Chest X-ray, PA view. Patient: 60 years old, sex F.
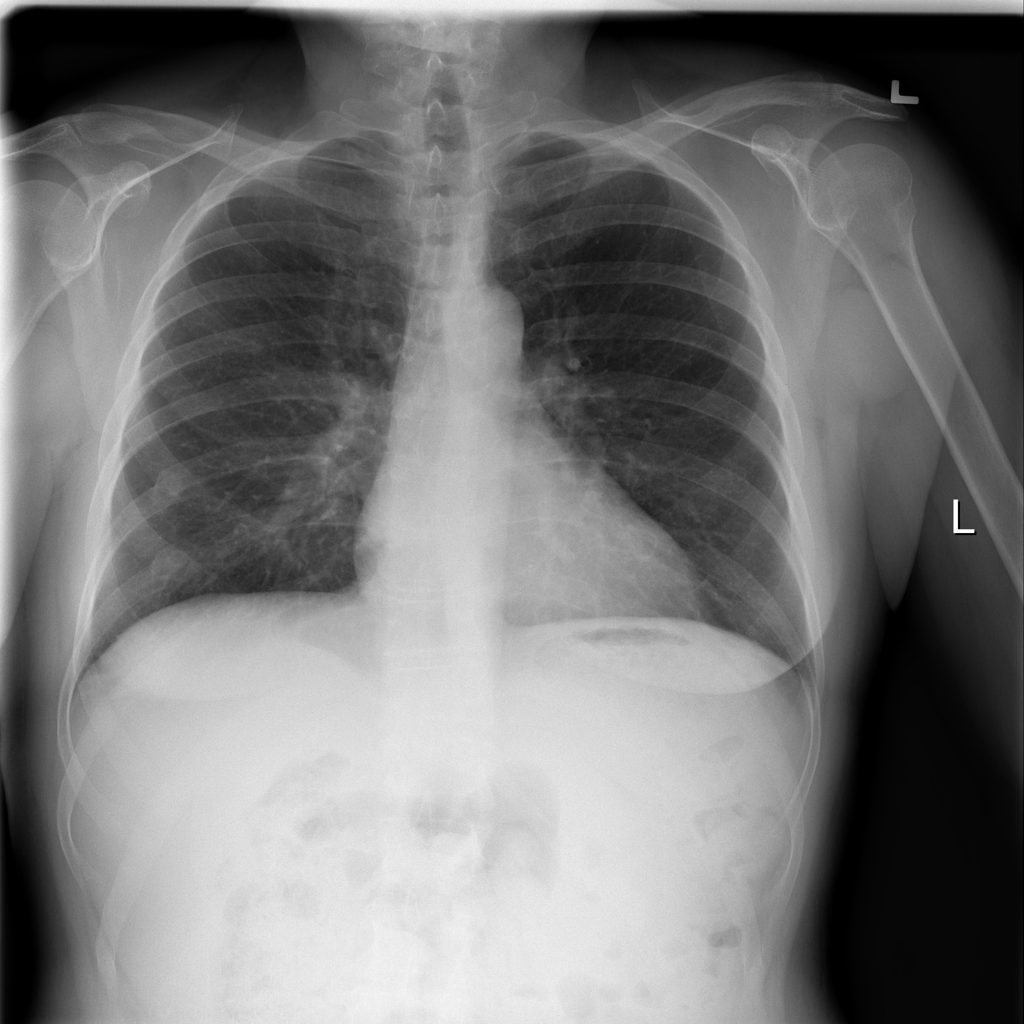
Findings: Infiltration